Question: > Possible duplication (solved): <URL>
I have icons (jpg, png) for my application, which is stored in my directory '/var/tmp/gameXbox/src/image/<here>'. Now, How can i use them in application, without using hard link but as resource?
Example: not working
'''
IconForMyButton = ImageIO.read(new File(
ClassLoader.getSystemResourceAsStream("image/button1.png")
));
'''

Works when i do with hard link:
'''
IconForMyButton = ImageIO.read(new File(
"/var/tmp/gameXbox/src/image/button1.png"
));
'''
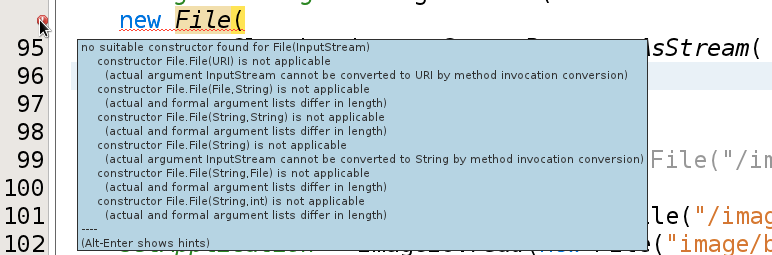
Answer: Resource loading takes place in the classpath, relative to the current package.
If '/var/tmp/gameXbox/src/' is in your classpath, then:
'''
ImageIO.read( ClassLoader.getSystemResource( "image/button1.png" ) );
'''
However, usually the 'src' folder is included in the classpath by IDEs. Try adding the image to the 'bin' folder.